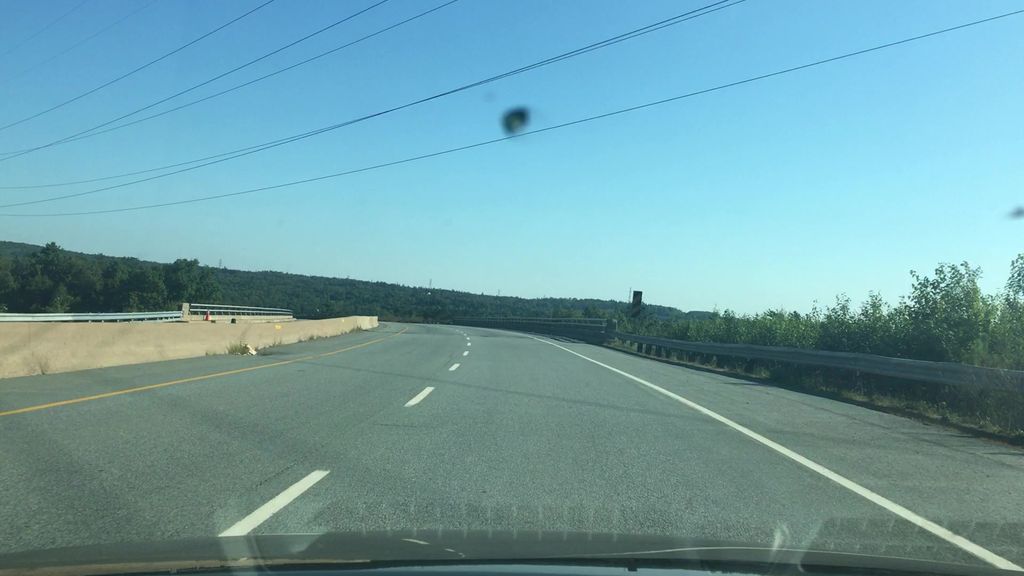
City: halifax